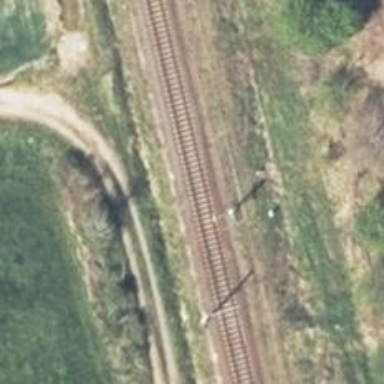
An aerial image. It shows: Railway signal.